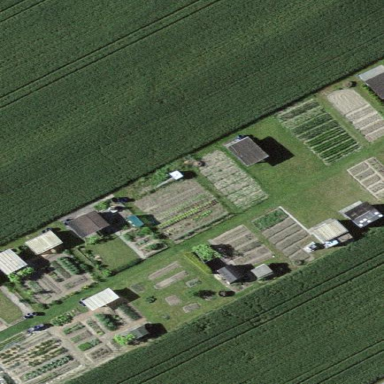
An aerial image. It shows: Allotments area.